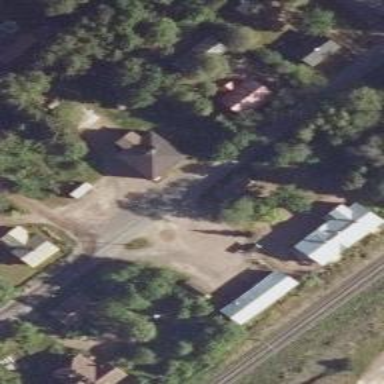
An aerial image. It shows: Kindergarten building located near historic railway station.